Два одинаковых небольших тяжёлых ящика покоятся на горизонтальной поверхности льда. Оба ящика находятся на одинаковом расстоянии $L=0{,}8~м$ от прямолинейного края ледяного поля.Уборщик, вооружённый длинным скребком (плоской прямоугольной пластиной с ручками), подъехал к первому ящику и прижал край скребка к одной из граней ящика. Для этого он развернул скребок так, что его край составил угол $\alpha_1=10^{\circ}$ с краем поля. Затем он двигал скребок поступательно из состояния покоя с постоянным ускорением $a$, направленным перпендикулярно краю поля (см. рисунок). В результате ящик покинул поле за время $t_1=2~с$. Потом уборщик подъехал ко второму ящику и, действуя аналогично, вывез и его за край поля. Он снова вёз скребок поступательно с тем же ускорением, но в этот раз край скребка составлял с краем поля угол $\alpha_2=45^{\circ}$. Известно, что коэффициент трения между льдом и обоими ящиками равен $\mu'=1/24$, а между скребком и обоими ящиками — $\mu=7/24$. Ускорение свободного падения $g=10~м/{с}^2$. Скребок всё время движения расположен вертикально, ящик от скребка не отрывается.
Определите ускорение $a$ скребка.
Во сколько раз путь второго ящика до края поля был больше, чем у первого?
За какое время $t_2$ второй ящик покинет лёд?
Во сколько раз сила трения между скребком и вторым ящиком больше, чем сила трения между скребком и первым ящиком?
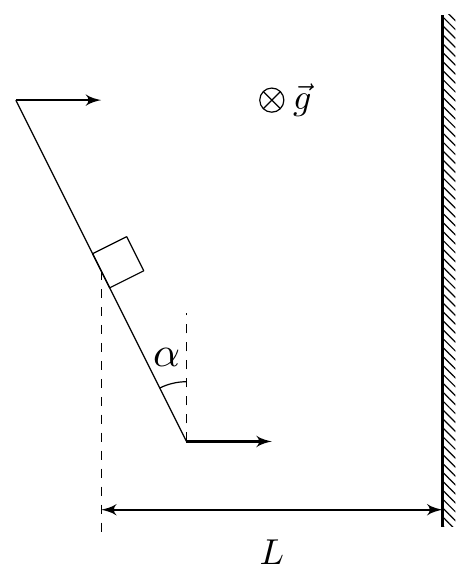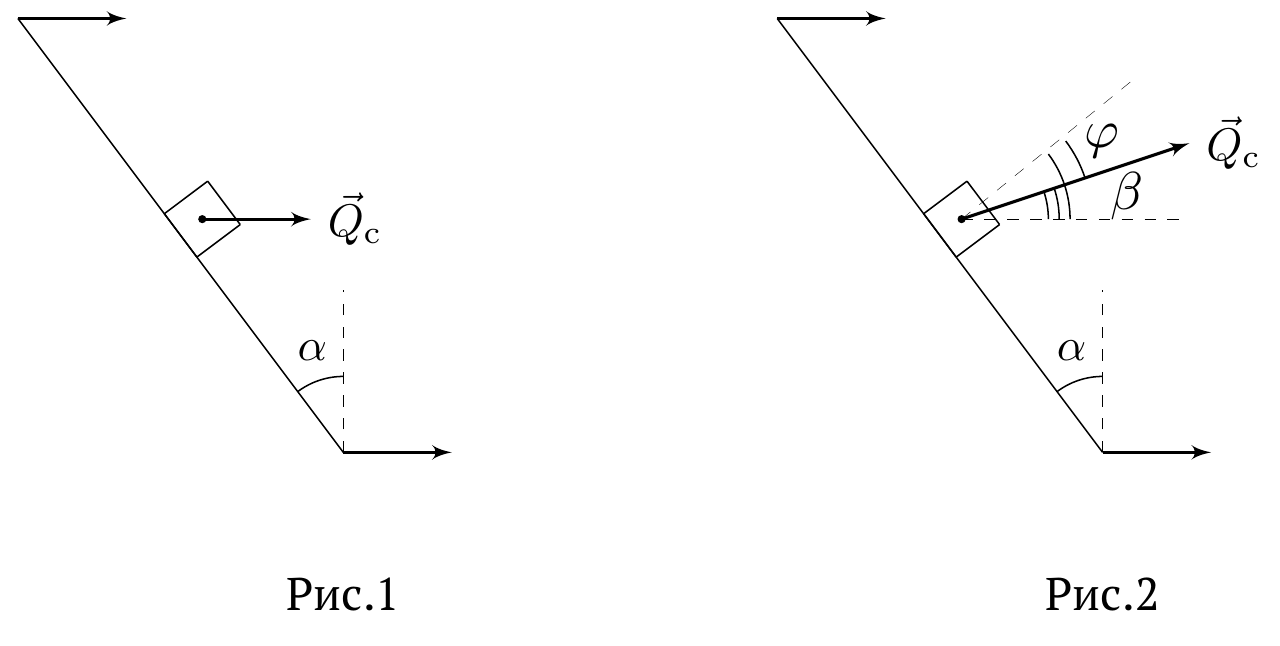
Определите ускорение $a$ скребка.
Решение: Возможны два различных режима движения ящика:1. без скольжения по скребку (рис. 1);2. с проскальзыванием (рис. 2).В первом режиме полная реакция опоры $\vec{Q}_c$ (результирующая силы нормальной реакции скребка $\vec{N}_с$ и силы трения $\vec{F}_{тр(с)}$ действующей на ящик со стороны скребка) направлена вдоль направления движения скребка, поэтому:$$F_{тр(с)}=N_{с}\operatorname{tg}\alpha.$$Поскольку сила трения покоя удовлетворяет соотношению $F_{тр(с)}\leqslant\mu N_{с}$, то первый режим реализуется при условии:$$\operatorname{tg}\alpha\leqslant\mu.$$Если данное условие не выполняется, то реализуется второй режим.Во втором режиме сила трения $\vec{F}_{тр(л)}$, действующая на ящик со стороны льда, направлена противоположно $\vec{Q}_{с}$, поскольку ящик изначально неподвижен.При этом $\vec{Q}_{c}$ образует угол $\varphi=\operatorname{arctg}\mu$ с нормалью к поверхности скребка и угол $\beta=\alpha-\varphi$ с направлением ускорения скребка. Значит и направление движения ящика образует угол $\beta$ с направлением ускорения скребка.  Для первого ящика $\operatorname{tg}\alpha_1\approx0{,}176<\mu$, значит он движется без скольжения по скребку. Для второго ящика $\operatorname{tg}\alpha_2=1>\mu$, и для него реализуется второй режим. Тогда путь первого ящика до границы ледяного поля $s_1=L$, а значит ускорение скребка:
Ответ: $$a=\frac{2L}{t_1^2}=\frac{2\cdot0{,}8}{4}=0{,}4~м/с^2$$

Во сколько раз путь второго ящика до края поля был больше, чем у первого?
Решение: Найдём путь $L_2$ второго ящика, зная, что его направление движения образует угол $\beta$ с направлением ускорения скребка и ящик двигался из состояния покоя: $$L_2\cdot\cos(\beta)=L$$Следовательно, отношение путей второго и первого ящиков:
Ответ: $$\frac{L_2}{L}=\frac{1}{\cos{\beta}}=\frac{1}{\cos{(\alpha_2-\varphi)}}\approx1{,}14$$

За какое время $t_2$ второй ящик покинет лёд?
Решение: Поскольку второй ящик движется без отрыва от скребка — проекции скорости ящика и скребка на направление нормали к поверхности скребка в любой момент должны быть одинаковы:$$v_n=v_{я(n)}.$$Тогда, поскольку ящик и скребок движутся поступательно — проекции ускорений ящика и скребка на направление нормали к поверхности скребка также должны совпадать:$$a_n=a_{я(n)}.$$Векторы ускорения $\vec{a}$ и $\vec{a}_я$ образуют углы $\alpha_2$ и $\varphi$ соответственно с нормалью к поверхности скребка:$$a\cos\alpha_2=a_я\cos\varphi.$$Тогда во втором режиме для времени $t_2$ движения ящика до края поля находим:$$t_2=\sqrt{\cfrac{2L_2}{a_я}}=\sqrt{\cfrac{2L}{a}\cfrac{\cos\varphi}{\cos\alpha_2\cos(\alpha_2-\varphi)}}=t_1\sqrt{\cfrac{\cos\varphi}{\cos\alpha_2\cos(\alpha_2-\varphi)}}{.}$$
Ответ: $$t_2=t_1\sqrt{\cfrac{\cos\varphi}{\cos\alpha_2\cos(\alpha_2-\varphi)}}\approx2{,}5~с$$

Во сколько раз сила трения между скребком и вторым ящиком больше, чем сила трения между скребком и первым ящиком?
Решение: Для нахождения силы трения между первым ящиком и скребком расставим силы, действующие на ящик, и запишем второй закон Ньютона в проекции на горизонтальную ось, параллельную плоскости скребка:$$ma\sin\alpha_1=F_{тр(с)1}-\mu'mg\sin\alpha_1;\\F_{тр(с)1}=m\sin\alpha_1\left(a+\mu'g\right).$$Для второго ящика из второго закона Ньютона в проекции на горизонтальную ось, направленную вдоль нормали к поверхности скребка, получим:$$ma_{я(n)}=ma\cos\alpha_2=N_{с}-\mu'mg\cos\varphi\Rightarrow F_{тр(с)2}=\mu m\left(\mu'g\cos\varphi+a\cos\alpha_2\right){.}$$Таким образом, отношение сил трения между скребком и ящиком в двух режимах:
Ответ: $$\frac{F_{тр(с)2}}{F_{тр(с)1}}=\frac{\mu \left(\mu'g\cos\varphi+a\cos\alpha_2\right)}{\sin\alpha_1\left(a+\mu'g\right)}\approx1{,}4.$$
Темы:
T, Механика, Динамика, Всероссийские, Сухое трение, Трение